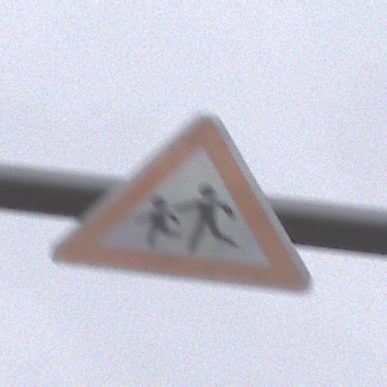
Verkehrszeichen: KinderRechts
Umgebung: Outdoor, Nature
Tageszeit: Midday
Wetter: Overcast
Licht: Natural
Jahreszeit: NotSpecified
Kontrast: LowContrast